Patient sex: F
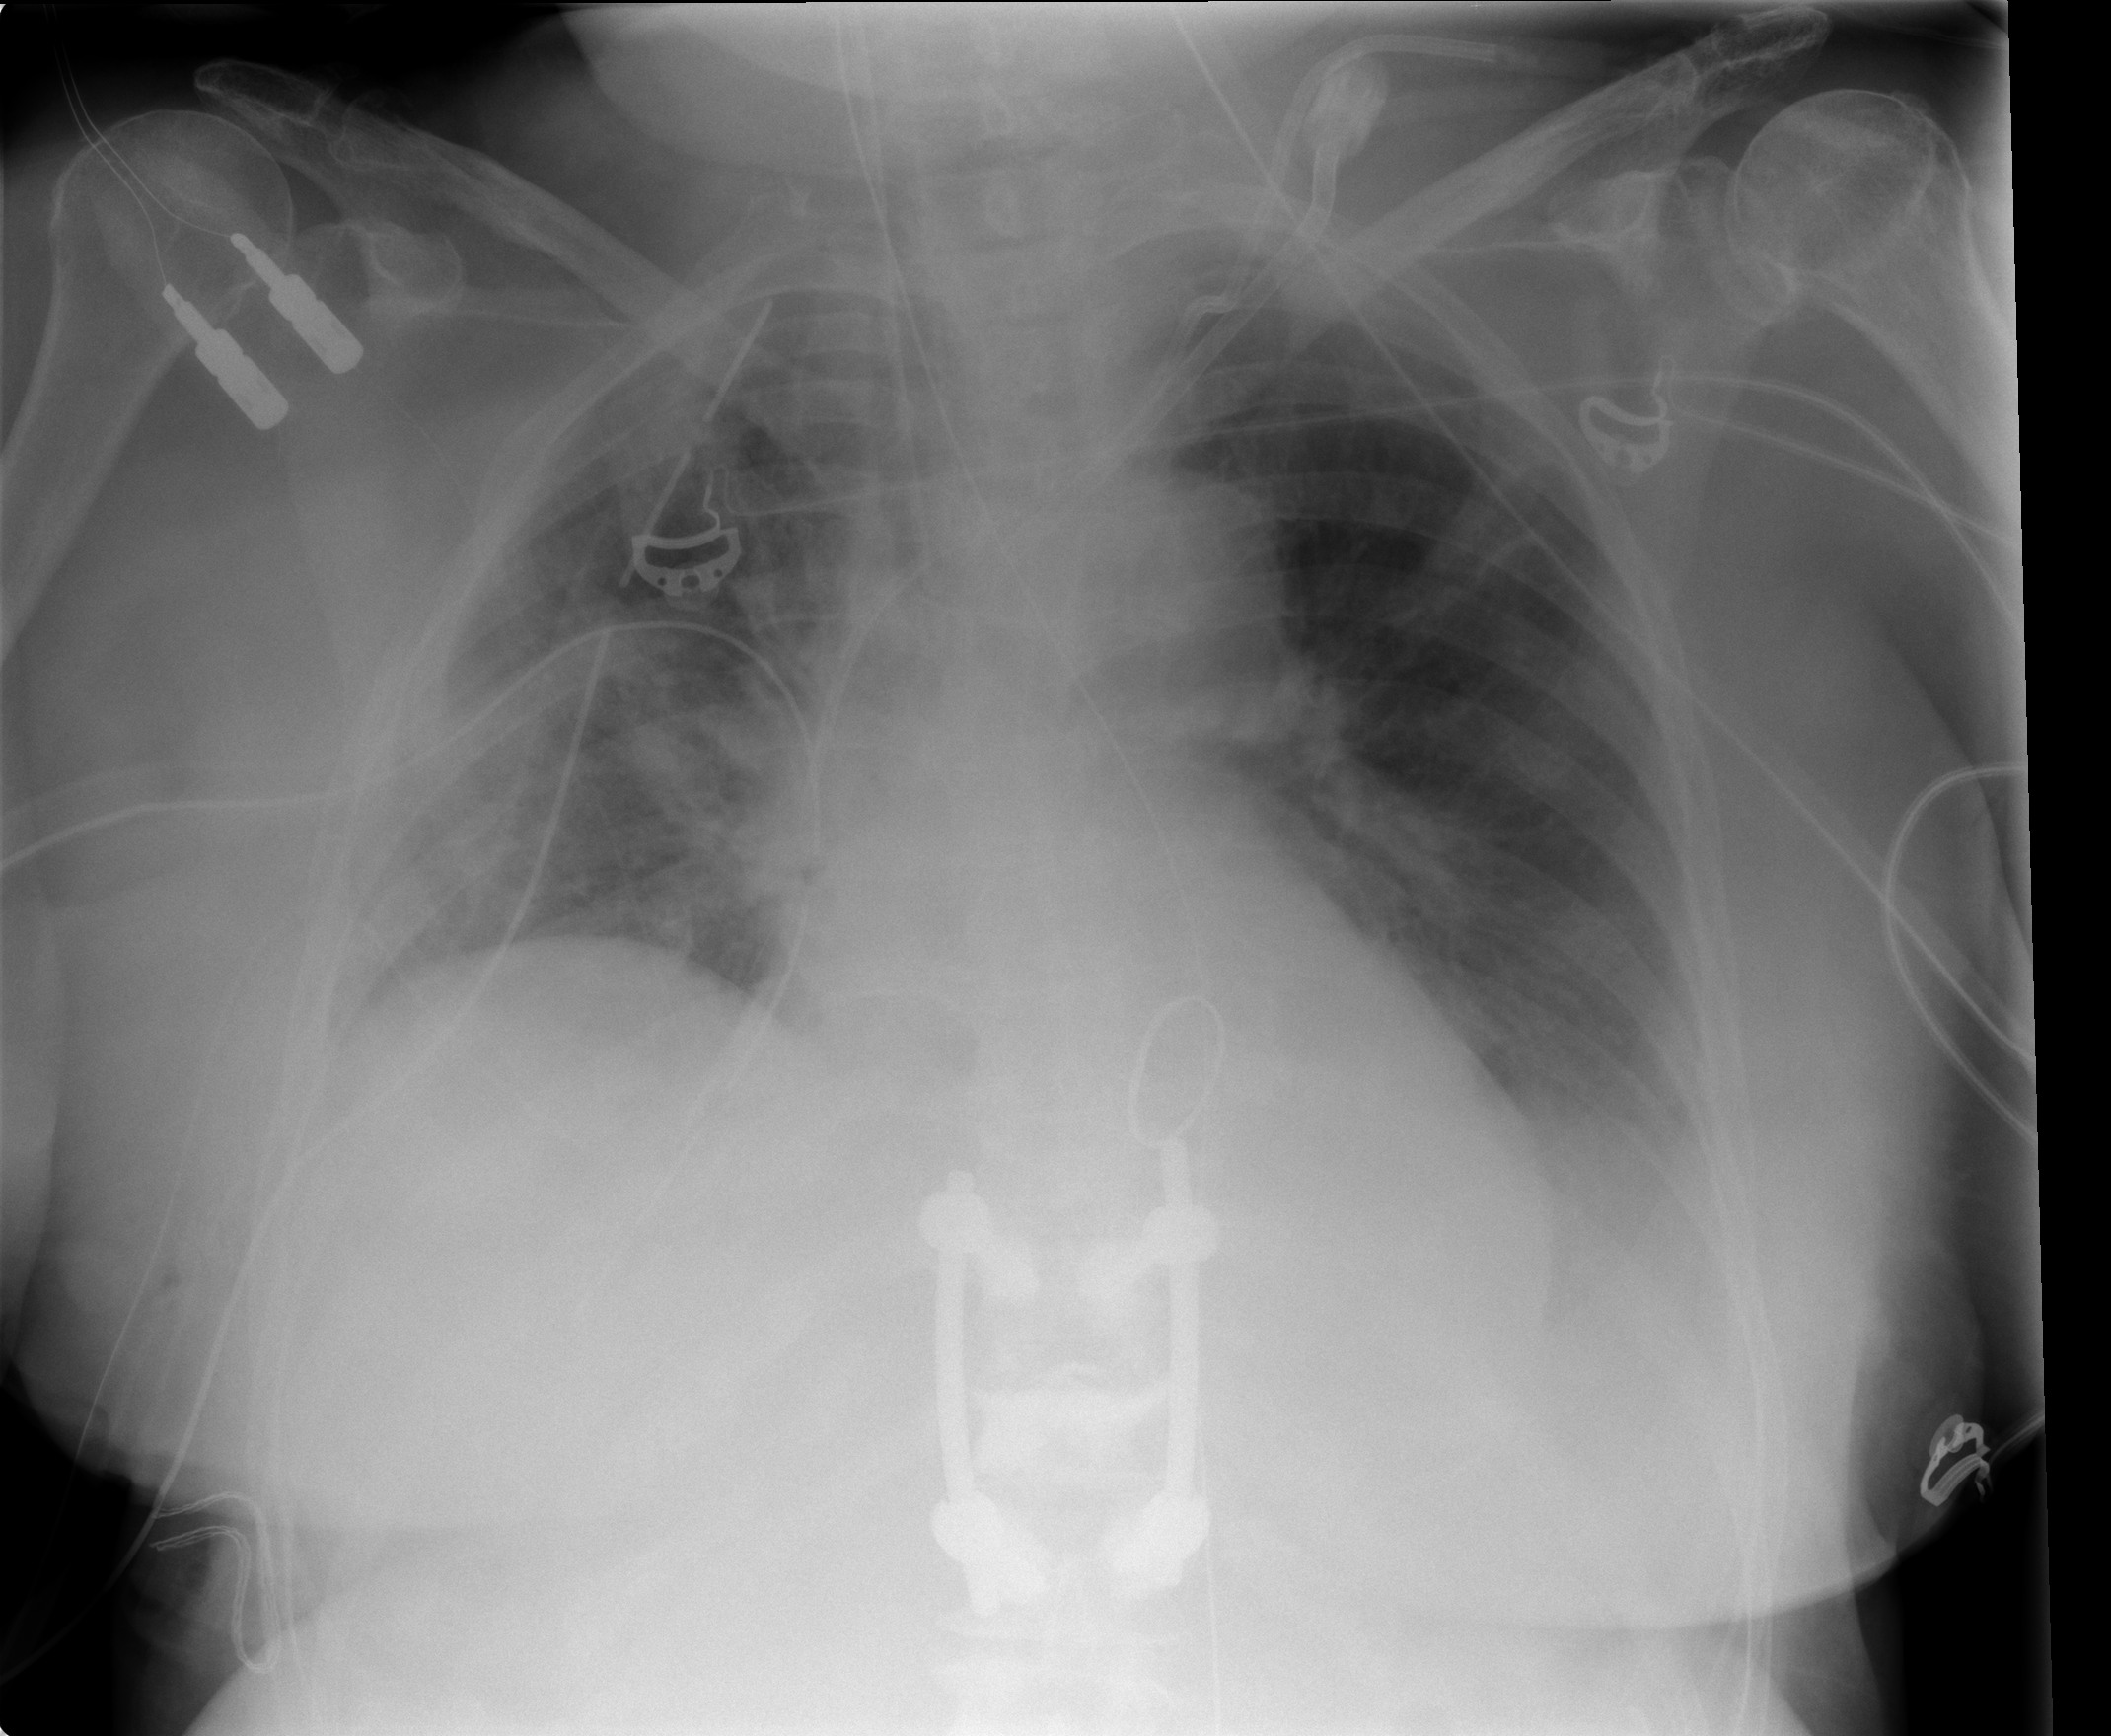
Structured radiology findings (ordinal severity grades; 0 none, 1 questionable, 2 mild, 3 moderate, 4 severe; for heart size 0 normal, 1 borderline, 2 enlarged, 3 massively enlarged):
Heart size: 0
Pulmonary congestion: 2
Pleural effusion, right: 0
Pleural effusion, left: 1
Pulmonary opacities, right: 2
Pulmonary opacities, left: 0
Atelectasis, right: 3
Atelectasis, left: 1